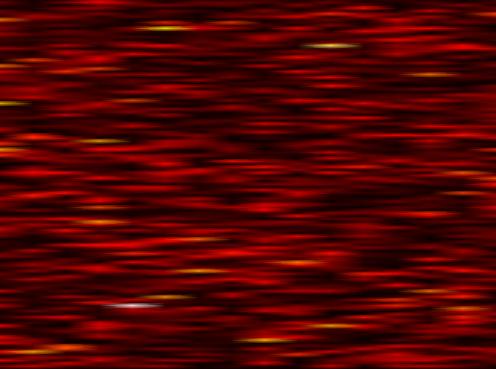
Label: WOLA